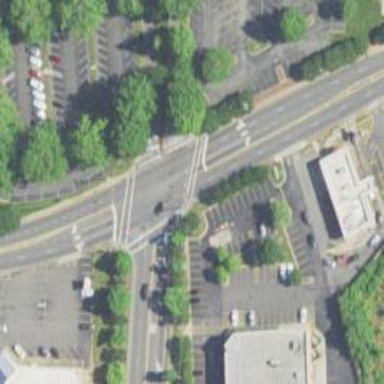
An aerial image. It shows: Solid stop line on the road.